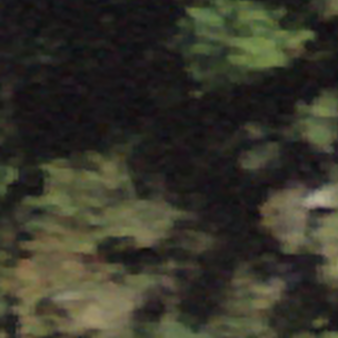
Label: other